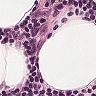
Metastatic tissue present: no